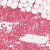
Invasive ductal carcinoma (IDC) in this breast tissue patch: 0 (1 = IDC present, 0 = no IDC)